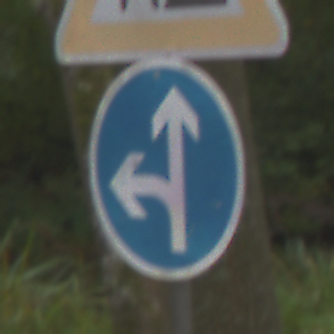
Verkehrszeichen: VorgeschriebeneFahrtrichtungGeradeausOderLinks
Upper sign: Arbeitsstelle
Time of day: Midday
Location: Outdoor (Nature)
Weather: Overcast
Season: Autumn
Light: Natural